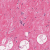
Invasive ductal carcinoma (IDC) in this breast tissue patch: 0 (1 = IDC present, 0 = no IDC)